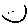
Label: smiley face